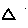
Label: triangle